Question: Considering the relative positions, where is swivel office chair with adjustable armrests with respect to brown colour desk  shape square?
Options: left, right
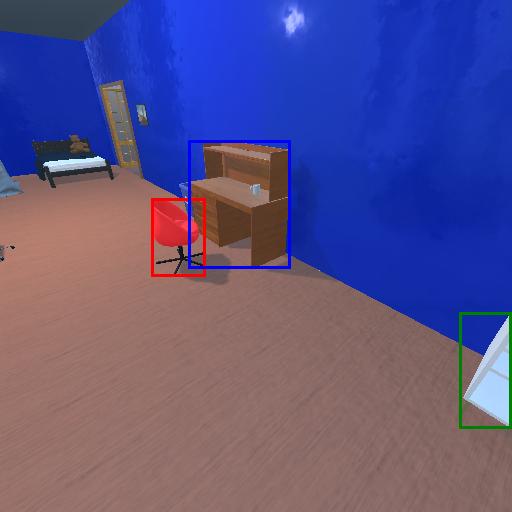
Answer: left